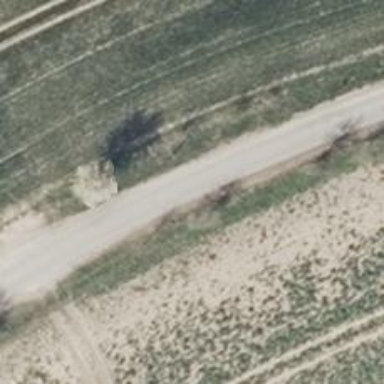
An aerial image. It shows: Unclassified road with asphalt surface.